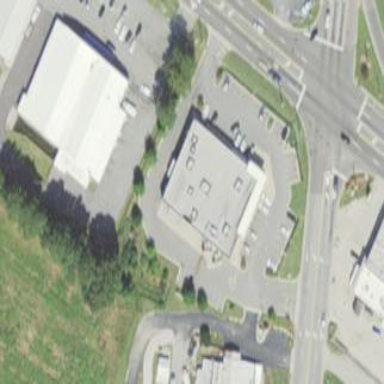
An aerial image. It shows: Retail building.